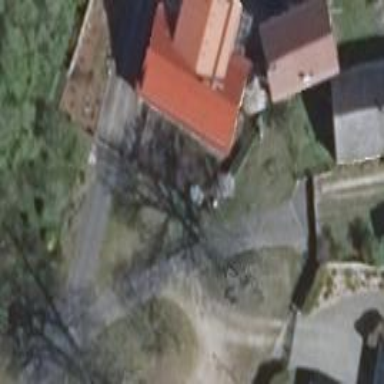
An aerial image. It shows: House with multiple parts.